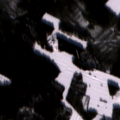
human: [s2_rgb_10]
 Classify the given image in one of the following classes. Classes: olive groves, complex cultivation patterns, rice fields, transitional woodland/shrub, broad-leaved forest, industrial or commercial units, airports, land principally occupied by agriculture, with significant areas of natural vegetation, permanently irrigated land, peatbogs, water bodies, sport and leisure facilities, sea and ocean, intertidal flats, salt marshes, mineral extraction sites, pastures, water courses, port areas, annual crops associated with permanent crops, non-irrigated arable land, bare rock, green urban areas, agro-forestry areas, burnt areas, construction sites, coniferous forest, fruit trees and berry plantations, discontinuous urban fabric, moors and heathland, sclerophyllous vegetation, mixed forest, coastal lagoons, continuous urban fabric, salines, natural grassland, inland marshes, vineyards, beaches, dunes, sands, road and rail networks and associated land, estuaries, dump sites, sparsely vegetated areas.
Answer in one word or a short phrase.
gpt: land principally occupied by agriculture, with significant areas of natural vegetation, coniferous forest, mixed forest